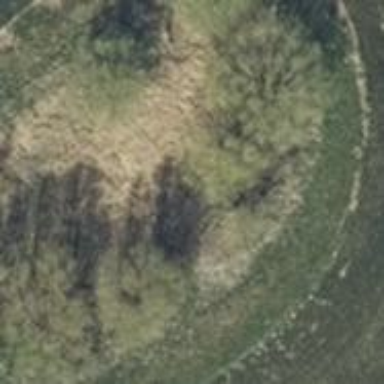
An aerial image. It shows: Patch of scrub vegetation.